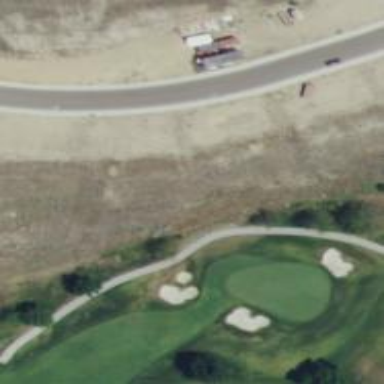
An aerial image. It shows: Golf cartpath that is also road path.